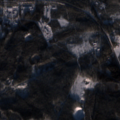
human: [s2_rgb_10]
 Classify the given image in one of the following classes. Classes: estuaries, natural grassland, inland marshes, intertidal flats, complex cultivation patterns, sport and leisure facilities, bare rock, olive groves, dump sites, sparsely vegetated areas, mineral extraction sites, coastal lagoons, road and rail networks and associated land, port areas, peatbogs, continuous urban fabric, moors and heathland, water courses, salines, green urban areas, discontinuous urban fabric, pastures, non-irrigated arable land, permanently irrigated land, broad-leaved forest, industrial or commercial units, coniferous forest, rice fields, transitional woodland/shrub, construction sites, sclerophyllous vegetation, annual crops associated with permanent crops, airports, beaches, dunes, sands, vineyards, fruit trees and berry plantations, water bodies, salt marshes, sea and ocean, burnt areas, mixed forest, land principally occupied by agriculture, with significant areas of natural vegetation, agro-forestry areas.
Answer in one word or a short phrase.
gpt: discontinuous urban fabric, coniferous forest, mixed forest, transitional woodland/shrub